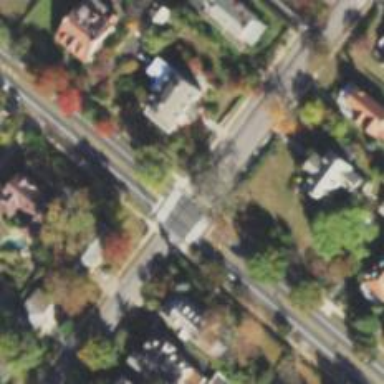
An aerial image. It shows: Stop road.